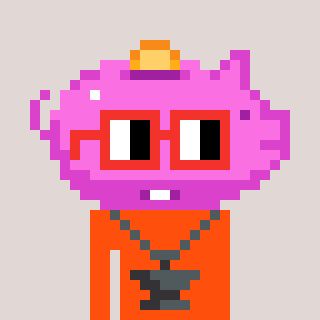
a pixel art character with square red glasses, a piggybank-shaped head and a orange-colored body on a warm background